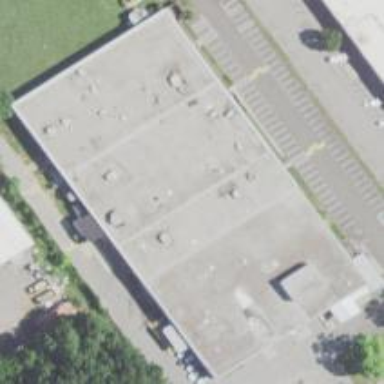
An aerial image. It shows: Commercial building.